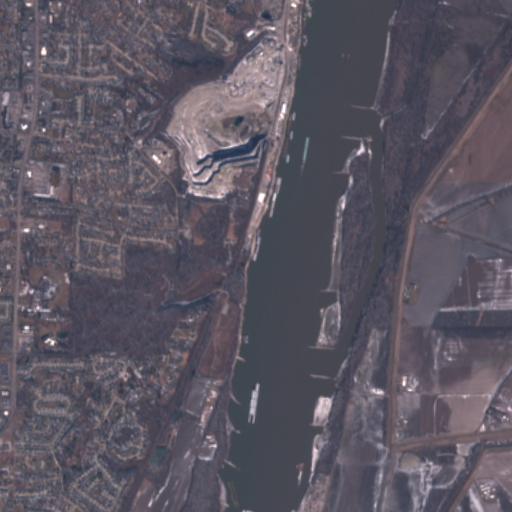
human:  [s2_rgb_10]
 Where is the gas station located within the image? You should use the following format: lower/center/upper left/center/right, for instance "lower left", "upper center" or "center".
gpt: The gas station is located in the upper left of the image.
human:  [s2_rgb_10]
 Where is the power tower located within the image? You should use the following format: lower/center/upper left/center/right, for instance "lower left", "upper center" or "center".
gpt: The power tower is located in the lower right of the image.
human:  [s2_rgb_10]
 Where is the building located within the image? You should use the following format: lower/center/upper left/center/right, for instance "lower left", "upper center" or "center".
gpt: The building is located in the left of the image.
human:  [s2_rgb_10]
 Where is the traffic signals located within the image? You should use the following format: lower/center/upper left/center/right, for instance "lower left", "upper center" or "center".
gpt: The traffic signals is located in the left of the image.
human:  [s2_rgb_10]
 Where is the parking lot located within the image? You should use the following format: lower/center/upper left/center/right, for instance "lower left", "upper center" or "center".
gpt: There is no parking lot in the image.